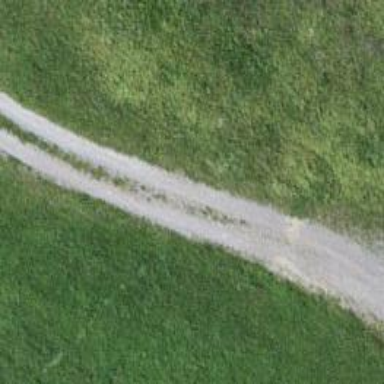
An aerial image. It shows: Well-maintained track road of grade 1.